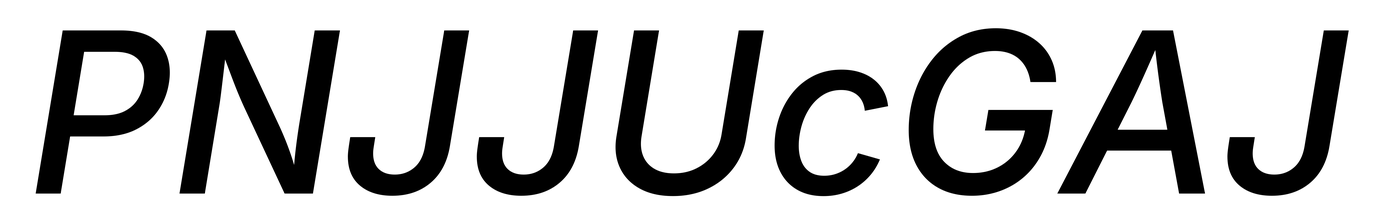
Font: Inter-Italic_Medium_Italic